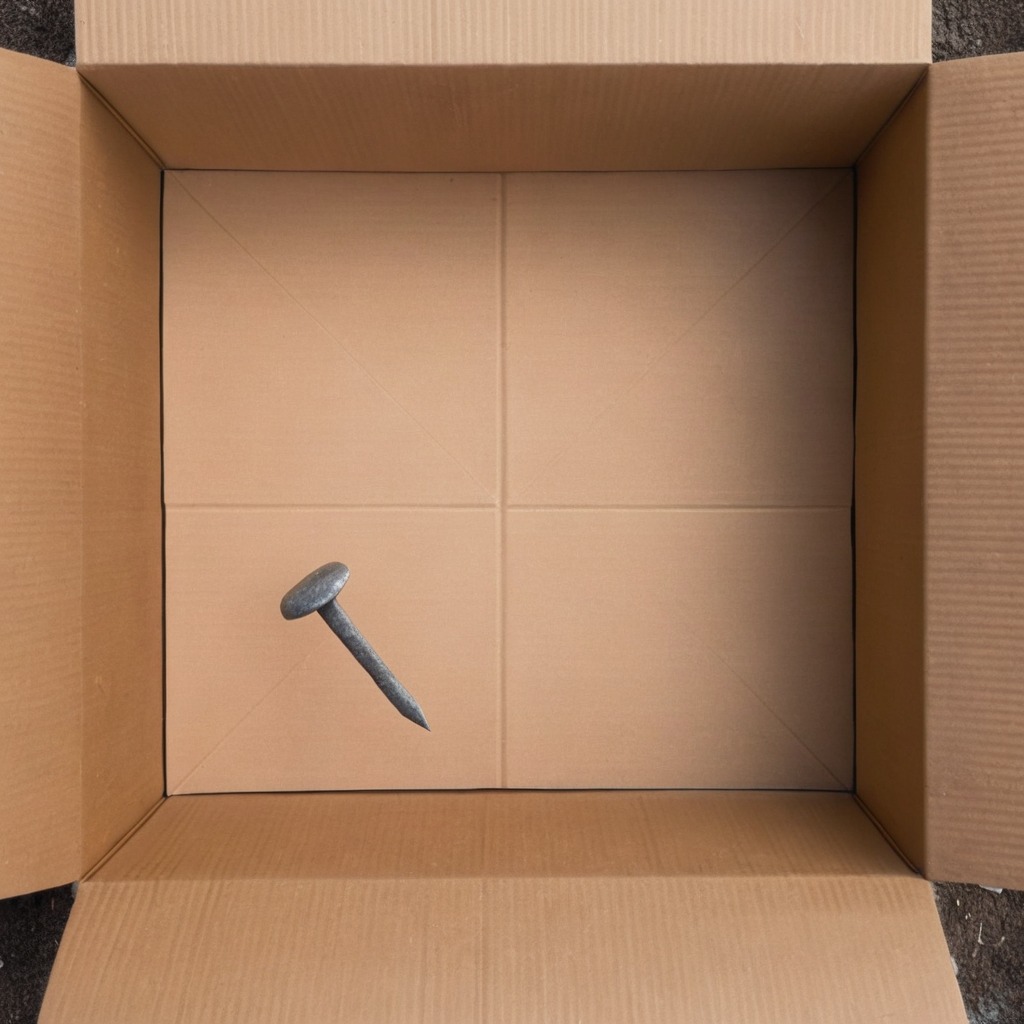
An iron nail is lying on a clean dry cardboard box surface in an outdoor workshop during daytime bright natural light soft shadows slightly creased but